Question: When I write a 'Timestamp' on Firestore it shows '6.00PM' on database though I have not defined any time in the Date object.
My Approach to get 'Timestamp' from date :
'''
let reservationDate = new Date(year,month,dayOfMonth);
let bookedRoomData = {
....
...
reservationDate: admin.firestore.Timestamp.fromDate(reservationDate),
...
};
'''
What is the reason behind showing '6.00PM' instead of '12.00AM' ?
What should be done to fix this?
Screenshot of database is given bellow -

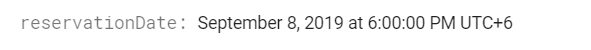
Answer: Since you tagged this google-cloud-functions, I'm assuming that your code is running in Cloud Functions.
When you create a new Date object on any machine, it uses the local machine's sense of timezone. So you're making a date at midnight in whatever timezone has been assigned to your Cloud Functions instance. It's not the timezone where you're computer's clock is set.
When you see a timestamp in the console, it's always going to appear on your computer's clock's configured timezone. So, your computer is 6 hours behind whatever is being used by Cloud Functions.
If you want a specific time, you should make sure your Date is configured that way. Consider using a library such as <URL> to create dates according to timezones of your interest. Bear in mind that Timestamp objects do not encode a timezone. They just render in the console according to your local timezone.